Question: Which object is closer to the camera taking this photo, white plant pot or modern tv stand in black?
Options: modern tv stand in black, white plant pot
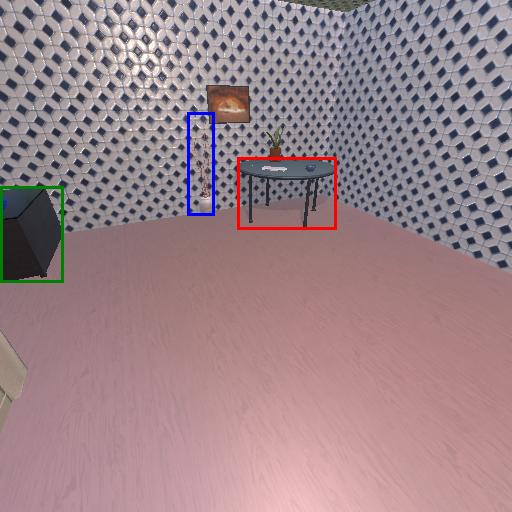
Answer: modern tv stand in black